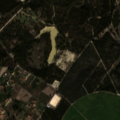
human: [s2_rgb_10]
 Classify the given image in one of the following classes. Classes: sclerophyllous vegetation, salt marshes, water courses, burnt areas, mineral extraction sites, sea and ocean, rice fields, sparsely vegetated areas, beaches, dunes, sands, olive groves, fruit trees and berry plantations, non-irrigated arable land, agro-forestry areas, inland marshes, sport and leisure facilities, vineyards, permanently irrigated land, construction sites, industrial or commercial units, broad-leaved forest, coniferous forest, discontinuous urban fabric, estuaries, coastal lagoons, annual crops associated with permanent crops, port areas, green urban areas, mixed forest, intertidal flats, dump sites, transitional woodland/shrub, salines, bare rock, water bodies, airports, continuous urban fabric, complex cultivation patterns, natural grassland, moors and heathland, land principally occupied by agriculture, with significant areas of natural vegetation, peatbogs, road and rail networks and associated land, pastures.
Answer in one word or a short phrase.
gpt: discontinuous urban fabric, permanently irrigated land, complex cultivation patterns, mixed forest, transitional woodland/shrub